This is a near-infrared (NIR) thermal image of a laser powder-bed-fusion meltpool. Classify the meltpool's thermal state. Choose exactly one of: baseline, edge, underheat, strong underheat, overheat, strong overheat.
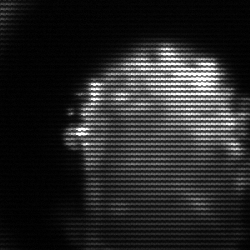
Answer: baseline